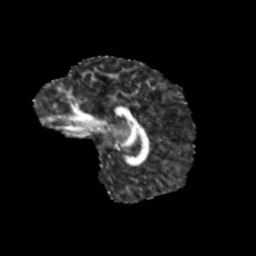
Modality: FA
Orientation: sagittal
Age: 9
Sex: male
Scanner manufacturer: siemens
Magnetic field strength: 3 T
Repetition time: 3.8 s
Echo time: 0.07 s